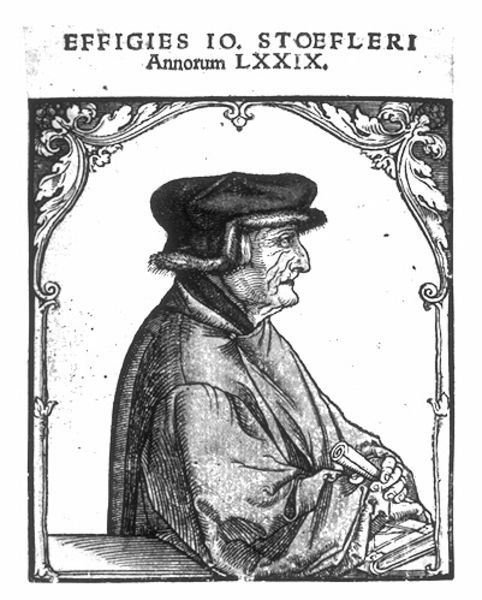
Titel: Bildnis des Johannes Stoefler
Künstler: Ulrich d.Ä. Morhart
Institution: (Seriendruck)
Schlagwörter: blätter, dunkel, hand, mann, schatten, umhang, weiß, finger, grau, hell, hut, licht, nase, profil, schwarz, stirn, tisch, zeichnung, blick, haube, alt, kappe, mütze, augen, bibel, falten, gesicht, kragen, pelz, rahmen, ärmel, bildnis, hände, portrait, porträt, auge, gewand, kutte, mantel, kaufmann, kinn, lippen, renaissance, ranken, fell, kopfbedeckung, holzschnitt, schrift, papier, italien, alter mann, mauer, grafik, graphik, rand, dichter, floral, ornamente, verzierung, faltenwurf, jahreszahl, naht, umgang, alter, buch, kohle, umrahmung, druck, schraffur, radierung, stich, titel, hakennase, seite, schwarzweiß, text, überschrift, titelblatt, ranke, jahr, rolle, barett, runzeln, papierrolle, gut, mittelalter, luther, schriftrolle, planzen, niederländer, gelehrter, pelzmütze, schnecke, kupferstich, alte frau, historisch, akanthusblätter, latein, lateinisch, römische zahlen, nähte, hackennase, altertum, weisheit, römische ziffern, schaube, römische zahl, amt, römische ziffer, effegies, stoefleri, lxxix, effigies, lateinischer text, 10, annorum, latinischer text, mann 79, 122209, 1209